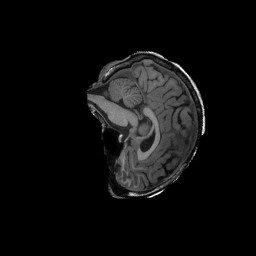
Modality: T1w
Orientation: sagittal
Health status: ill
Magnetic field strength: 3 T